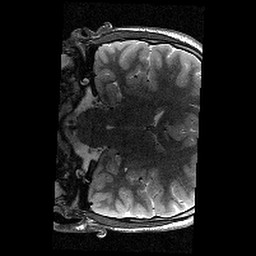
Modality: T2w
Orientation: coronal
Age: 12
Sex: male
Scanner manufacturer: siemens
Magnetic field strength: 3 T
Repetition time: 9.23 s
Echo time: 0.067 s